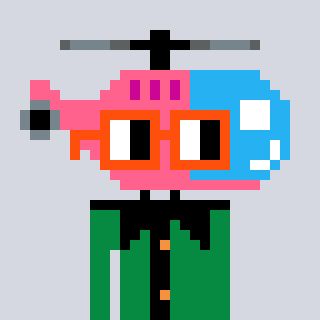
a pixel art character with square orange glasses, a helicopter-shaped head and a green-colored body on a cool background